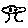
Label: tree